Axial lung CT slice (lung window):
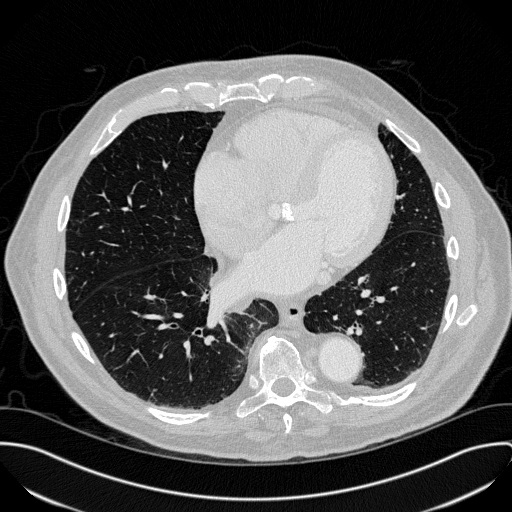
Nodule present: no